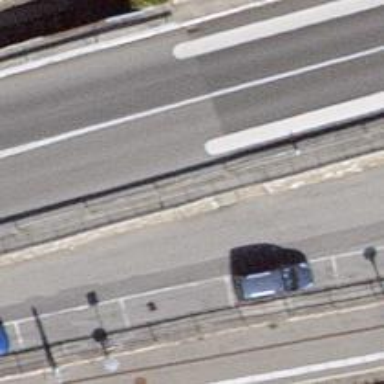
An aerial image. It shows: Footway tunnel.